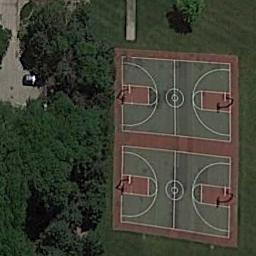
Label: basketball_court